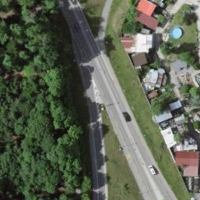
EUNIS habitat code: 57
Species observed at this site:
Chorthippus biguttulus
Lamium galeobdolon